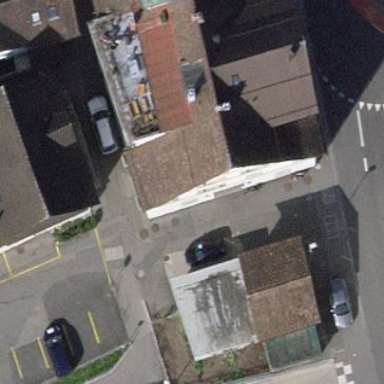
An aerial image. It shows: Pyramidal-shaped roof of apartment building.